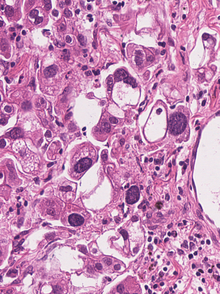
Tumor epithelial tissue: yes
Tumor-associated stroma tissue: yes
Normal tissue: no